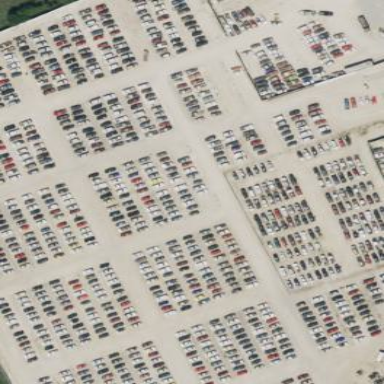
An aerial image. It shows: Industrial area designated as auto wrecker yard.